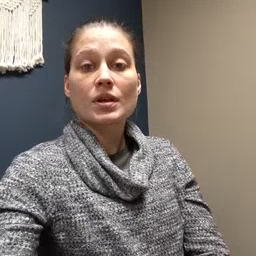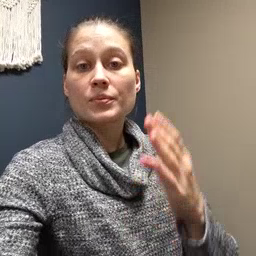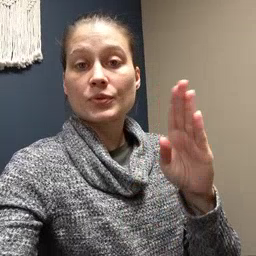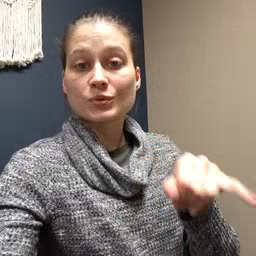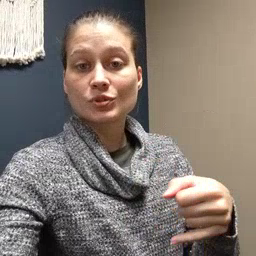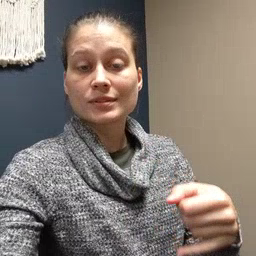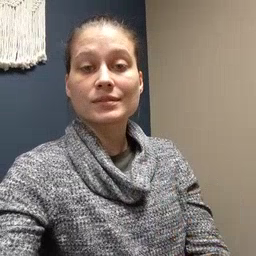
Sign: jeans